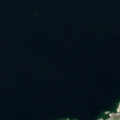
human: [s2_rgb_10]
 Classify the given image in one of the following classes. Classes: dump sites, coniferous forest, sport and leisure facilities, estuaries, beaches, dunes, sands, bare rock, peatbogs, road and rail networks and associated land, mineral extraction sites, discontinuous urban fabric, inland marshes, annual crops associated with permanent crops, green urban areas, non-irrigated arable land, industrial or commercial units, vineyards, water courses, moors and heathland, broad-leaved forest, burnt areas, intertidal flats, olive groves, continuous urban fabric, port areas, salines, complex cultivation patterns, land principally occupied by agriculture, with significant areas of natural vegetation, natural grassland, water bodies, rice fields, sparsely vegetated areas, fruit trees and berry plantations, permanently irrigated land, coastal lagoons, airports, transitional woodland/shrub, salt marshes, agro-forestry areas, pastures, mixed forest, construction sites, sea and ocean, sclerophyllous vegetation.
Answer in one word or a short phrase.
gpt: sea and ocean